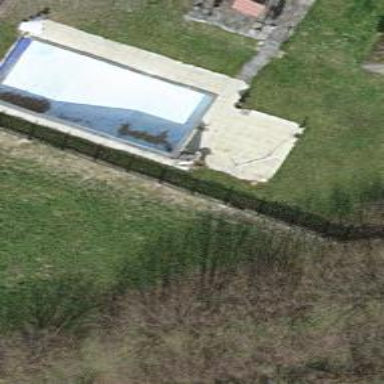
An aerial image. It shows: Swimming pool located in leisure land.